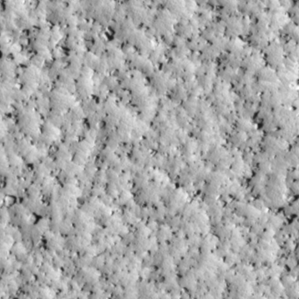
Label: non_frost